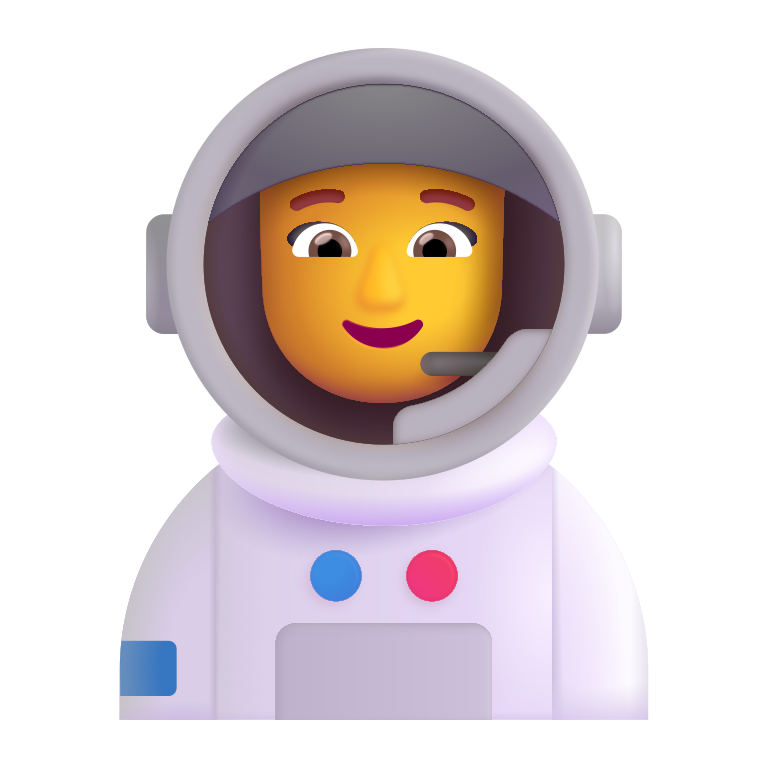
woman astronaut color default